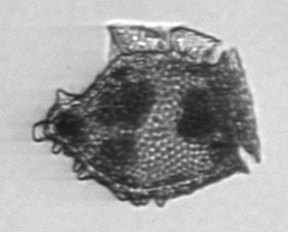
Label: Dinophysis_norvegica